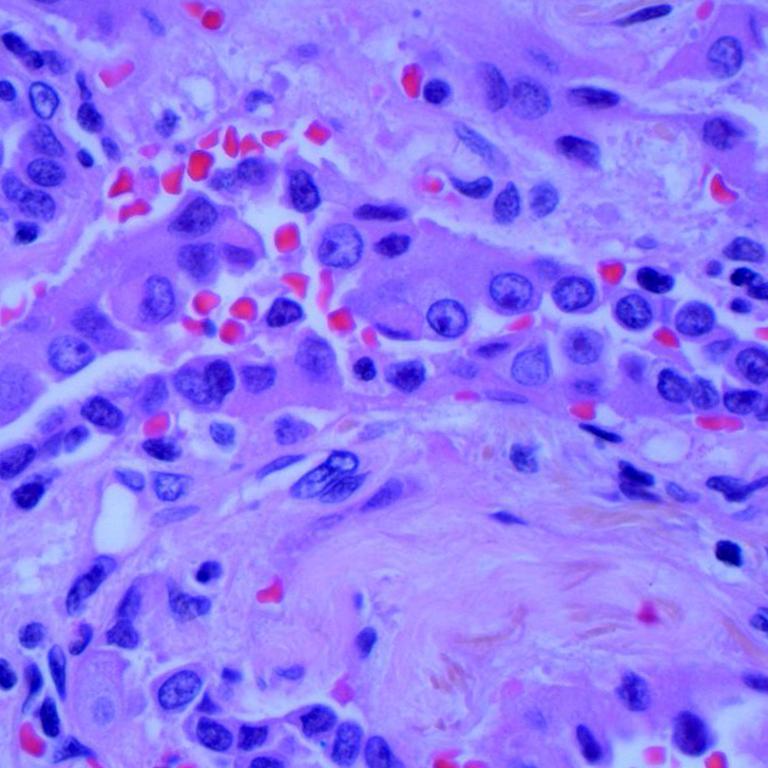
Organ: lung
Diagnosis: adenocarcinomas